Field crop: maize
Growth stage: 2
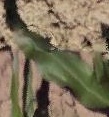
Species: maize